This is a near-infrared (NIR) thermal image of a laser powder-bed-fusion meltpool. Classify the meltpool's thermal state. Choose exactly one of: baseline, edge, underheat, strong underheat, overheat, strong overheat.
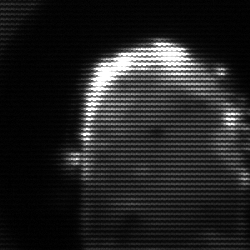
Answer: baseline